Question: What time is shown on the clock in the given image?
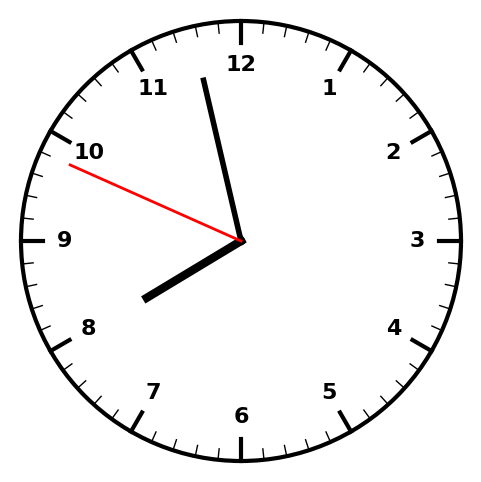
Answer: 07:57:49